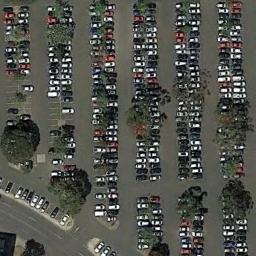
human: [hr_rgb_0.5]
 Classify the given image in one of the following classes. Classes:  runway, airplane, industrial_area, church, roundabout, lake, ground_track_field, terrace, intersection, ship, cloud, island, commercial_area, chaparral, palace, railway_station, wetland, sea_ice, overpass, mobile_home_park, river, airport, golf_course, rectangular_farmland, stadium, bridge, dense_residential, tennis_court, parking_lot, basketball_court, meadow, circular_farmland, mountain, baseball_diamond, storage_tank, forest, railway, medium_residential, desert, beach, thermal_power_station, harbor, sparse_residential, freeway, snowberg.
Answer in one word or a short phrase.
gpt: parking_lot